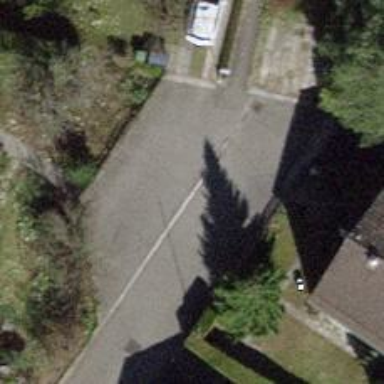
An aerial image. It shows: Asphalt road in living street.